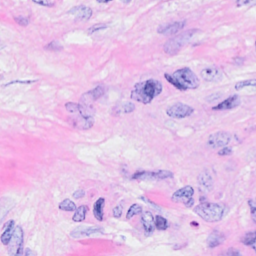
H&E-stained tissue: Breast